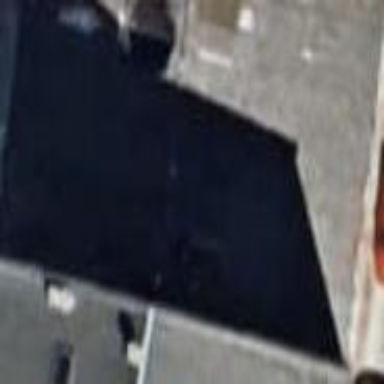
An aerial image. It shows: Warehouse.